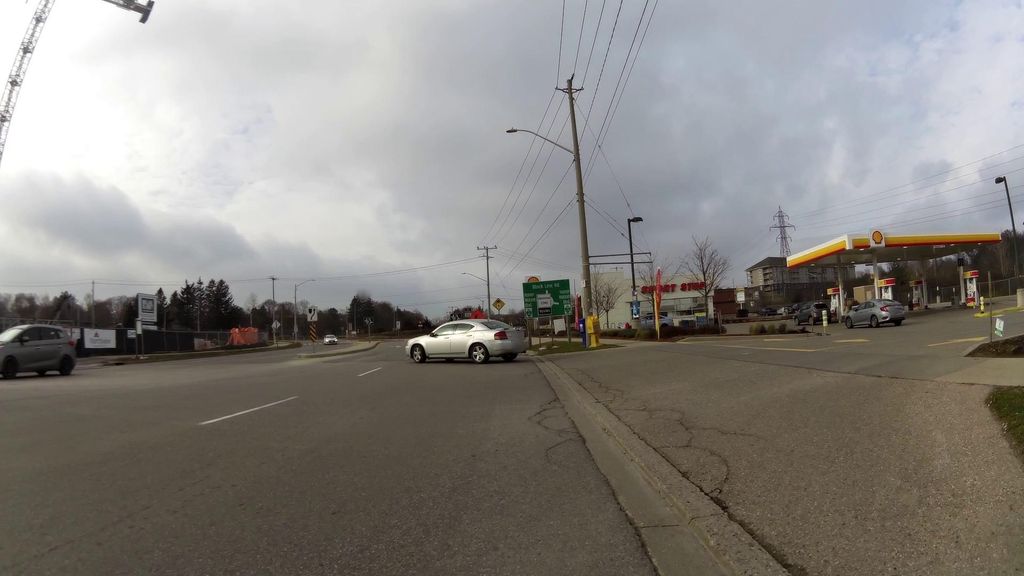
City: kitchener-waterloo